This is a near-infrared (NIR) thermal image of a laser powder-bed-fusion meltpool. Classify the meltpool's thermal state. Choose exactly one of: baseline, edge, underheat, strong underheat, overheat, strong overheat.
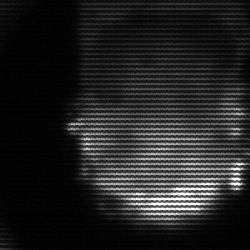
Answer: baseline